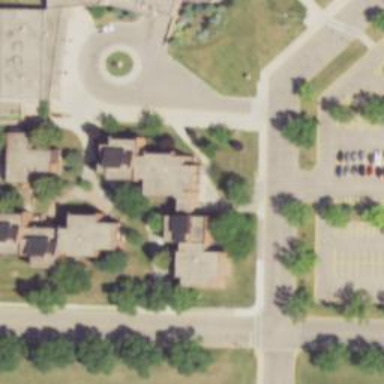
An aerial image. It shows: Dormitory building.